Question: I have a SQL table of records with columns "Col1", "Col2", "Col3" ect... All are the same type (and are the same "thing")
The relationship is essentially one to many between the table and these columns. I could create another table and give a relationship between them, but I have many unrelated tables all with "Col1", "Col2", "Col3" ect... and that would require I duplicate tables many times.
I need a way to transform these columns into a list, and put the list elements back in to the columns. Ordering of the data does not matter. If "Col1" contains A and "Col2" contains B, it is okay if "Col1" contains B and "Col2" contains A after updating.
I drew a pretty picture for illustration

A very ugly approach that works to put data back in.
'''
int fieldCount = 0;
foreach (string field in MyList)
{
switch (fieldCount++)
{
case 1:
entityObject.Col1 = field;
break;
case 2:
entityObject.Col2 = field;
break;
case 3:
entityObject.Col3 = field;
break;
case 4:
entityObject.Col4 = field;
break;
case 5:
entityObject.Col5 = field;
break;
}
}
'''
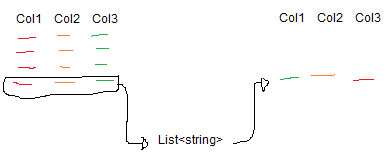
Answer: You can use reflection for this:
'''
//replace object parameter with some base class if possible
public static List<string> GetColumnValues(object item)
{
return item.GetType().GetProperties()
.Where(prop => prop.Name.StartsWith("Col")
&& prop.PropertyType == typeof(string))
.Select(prop => prop.GetValue(item) as string)
.ToList();
}
'''
Then to set them you can use reflection again:
'''
//replace object parameter with some base class if possible
public static void GetColumnValues(object item, List<string> values)
{
foreach(var pair in item.GetType().GetProperties()
.Where(prop => prop.Name.StartsWith("Col")
&& prop.PropertyType == typeof(string))
.Zip(values, (prop, value) => new{prop,value})
{
pair.prop.SetValue(item, pair.value);
}
}
'''